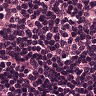
Metastatic tissue present: no